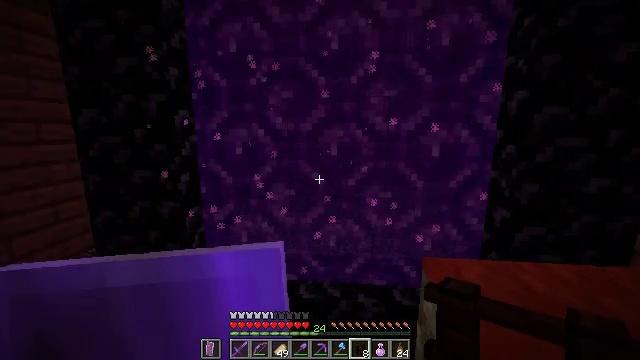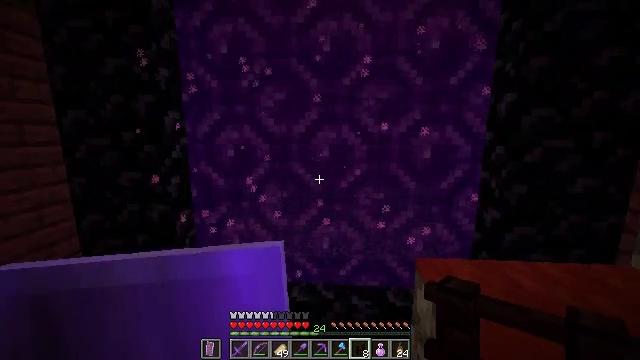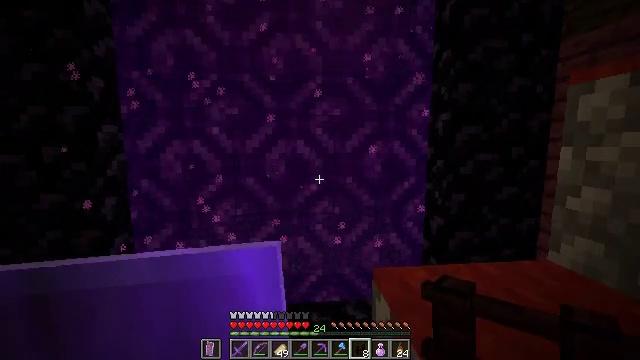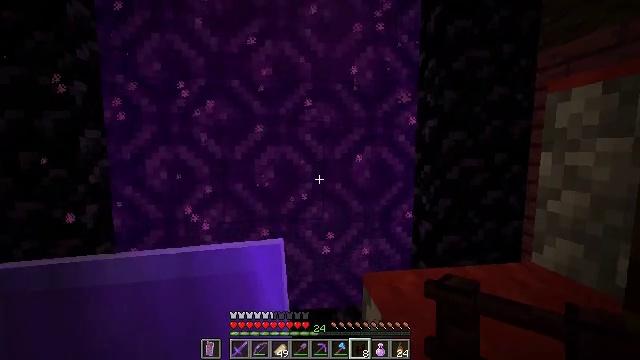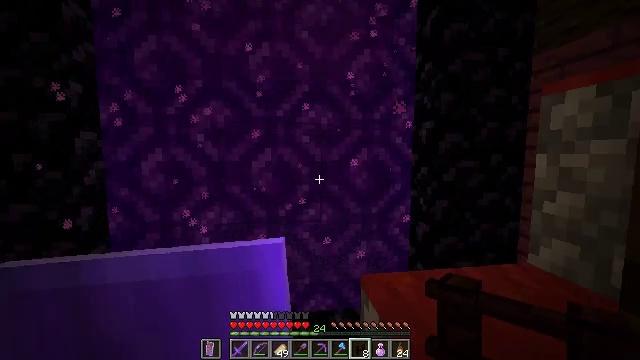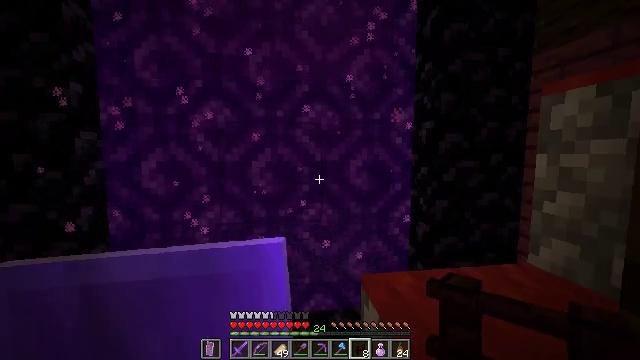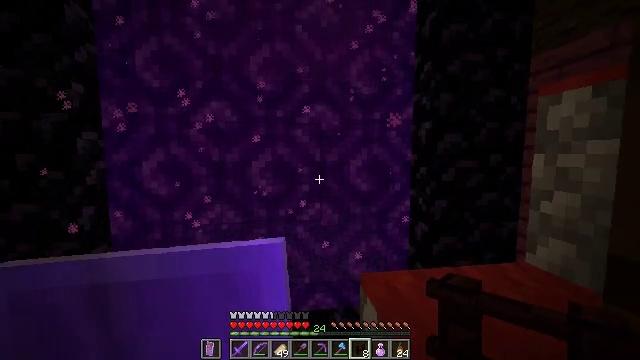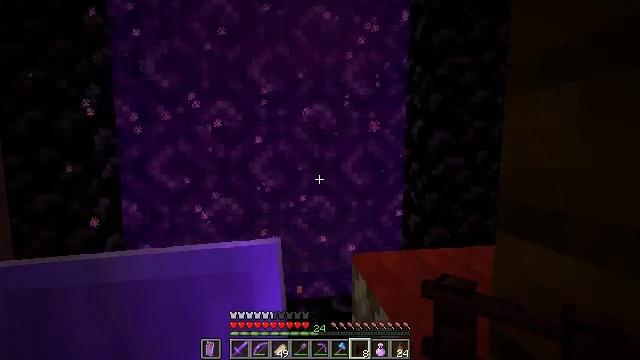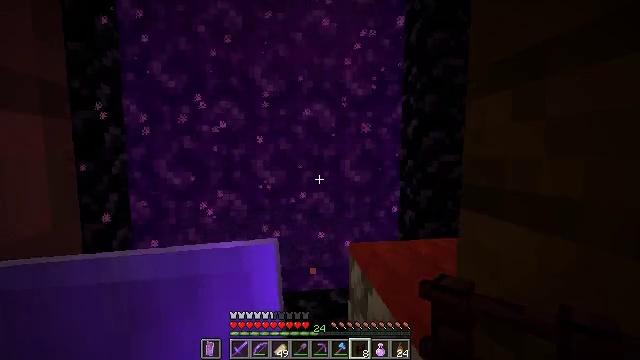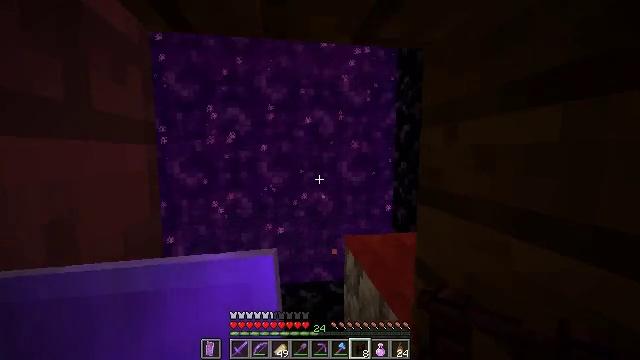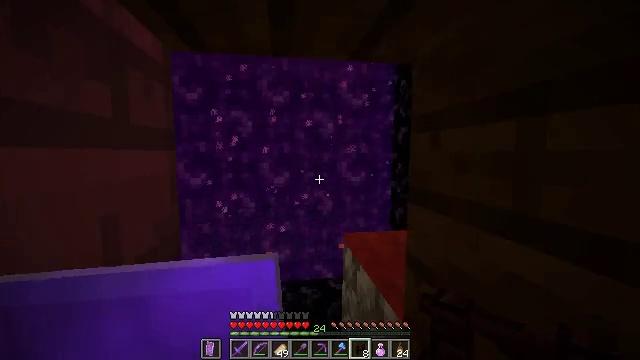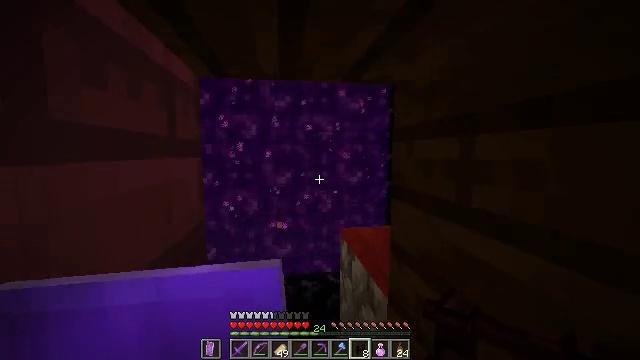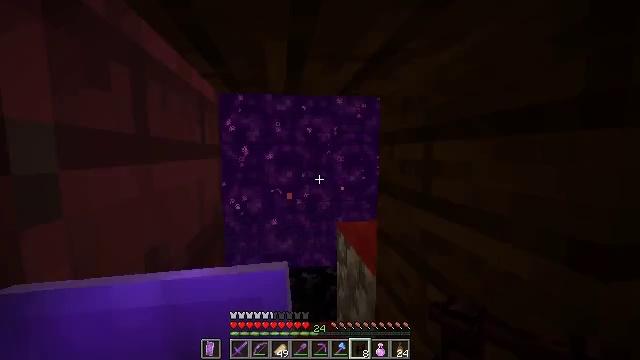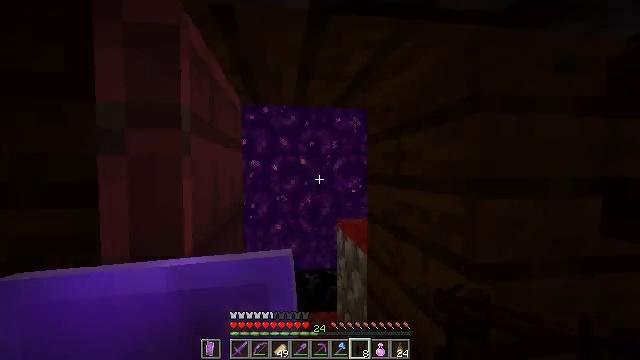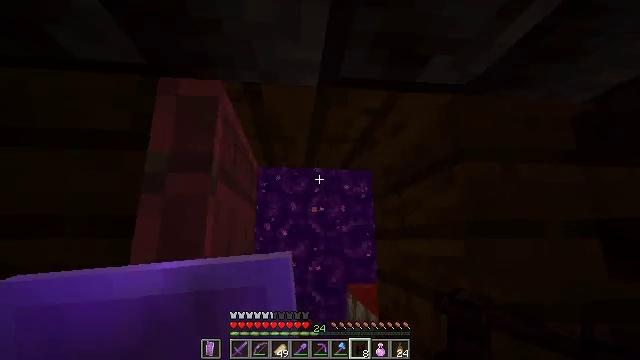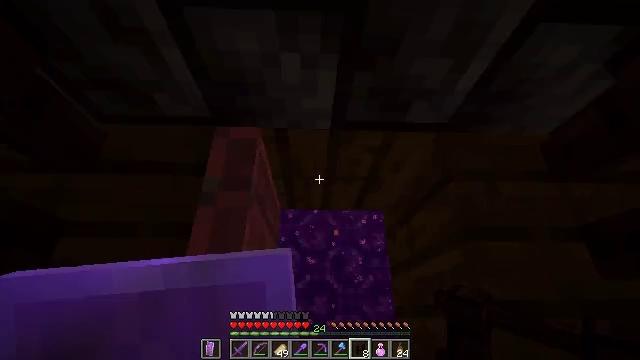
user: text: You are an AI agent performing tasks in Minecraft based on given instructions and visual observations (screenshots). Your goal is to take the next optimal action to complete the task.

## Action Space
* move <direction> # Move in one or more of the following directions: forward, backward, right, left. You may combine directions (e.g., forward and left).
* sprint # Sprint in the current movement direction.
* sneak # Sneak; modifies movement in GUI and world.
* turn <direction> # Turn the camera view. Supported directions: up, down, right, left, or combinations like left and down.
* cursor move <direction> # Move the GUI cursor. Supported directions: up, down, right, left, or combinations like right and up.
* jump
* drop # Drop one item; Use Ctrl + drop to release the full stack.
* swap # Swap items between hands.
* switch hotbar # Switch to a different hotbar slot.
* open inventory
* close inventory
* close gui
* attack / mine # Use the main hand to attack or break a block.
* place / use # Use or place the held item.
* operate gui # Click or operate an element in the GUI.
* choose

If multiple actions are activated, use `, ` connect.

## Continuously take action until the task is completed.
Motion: motion action
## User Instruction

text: Break the crimson planks structure.
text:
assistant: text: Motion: turn right
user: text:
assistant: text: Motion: turn right and up
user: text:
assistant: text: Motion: turn right and up
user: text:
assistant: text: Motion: no_op
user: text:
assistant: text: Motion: no_op
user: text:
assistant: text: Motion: move back
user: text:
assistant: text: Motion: move back
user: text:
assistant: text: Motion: move back
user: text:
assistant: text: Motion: move back
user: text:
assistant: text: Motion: move back
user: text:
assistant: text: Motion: move back
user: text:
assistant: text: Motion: move back
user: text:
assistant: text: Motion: move back, turn up
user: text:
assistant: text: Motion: move back, turn left and up
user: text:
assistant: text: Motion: move back, turn left and up
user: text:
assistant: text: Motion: move back, turn left and up
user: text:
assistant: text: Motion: move back, turn up
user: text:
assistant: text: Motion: move back, turn up
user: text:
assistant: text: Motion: move back
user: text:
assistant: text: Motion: move back
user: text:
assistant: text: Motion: move back, turn up
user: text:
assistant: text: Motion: move back, turn left and up
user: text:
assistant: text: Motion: move back, turn up
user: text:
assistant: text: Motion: move back, turn up
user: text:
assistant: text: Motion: move back, turn up
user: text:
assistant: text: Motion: move back
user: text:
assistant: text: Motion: move back
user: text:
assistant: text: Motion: move back
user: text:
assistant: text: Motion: move back
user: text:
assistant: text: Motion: move back